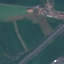
Land use / land cover class: Highway